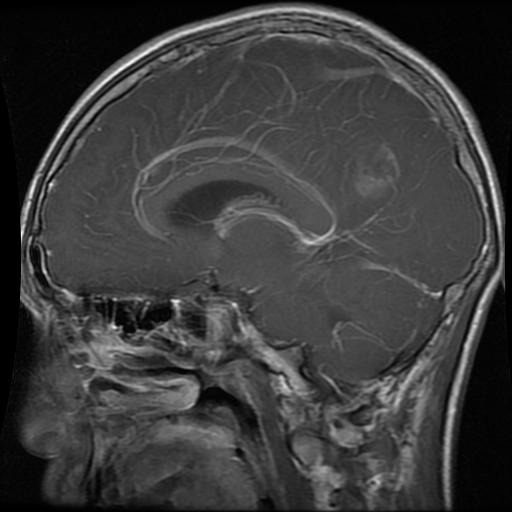
Label: glioma